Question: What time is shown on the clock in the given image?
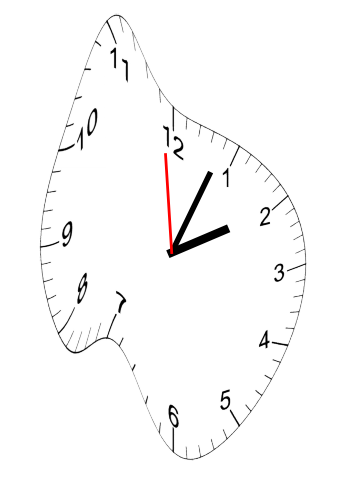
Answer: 02:03:59